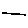
Label: line